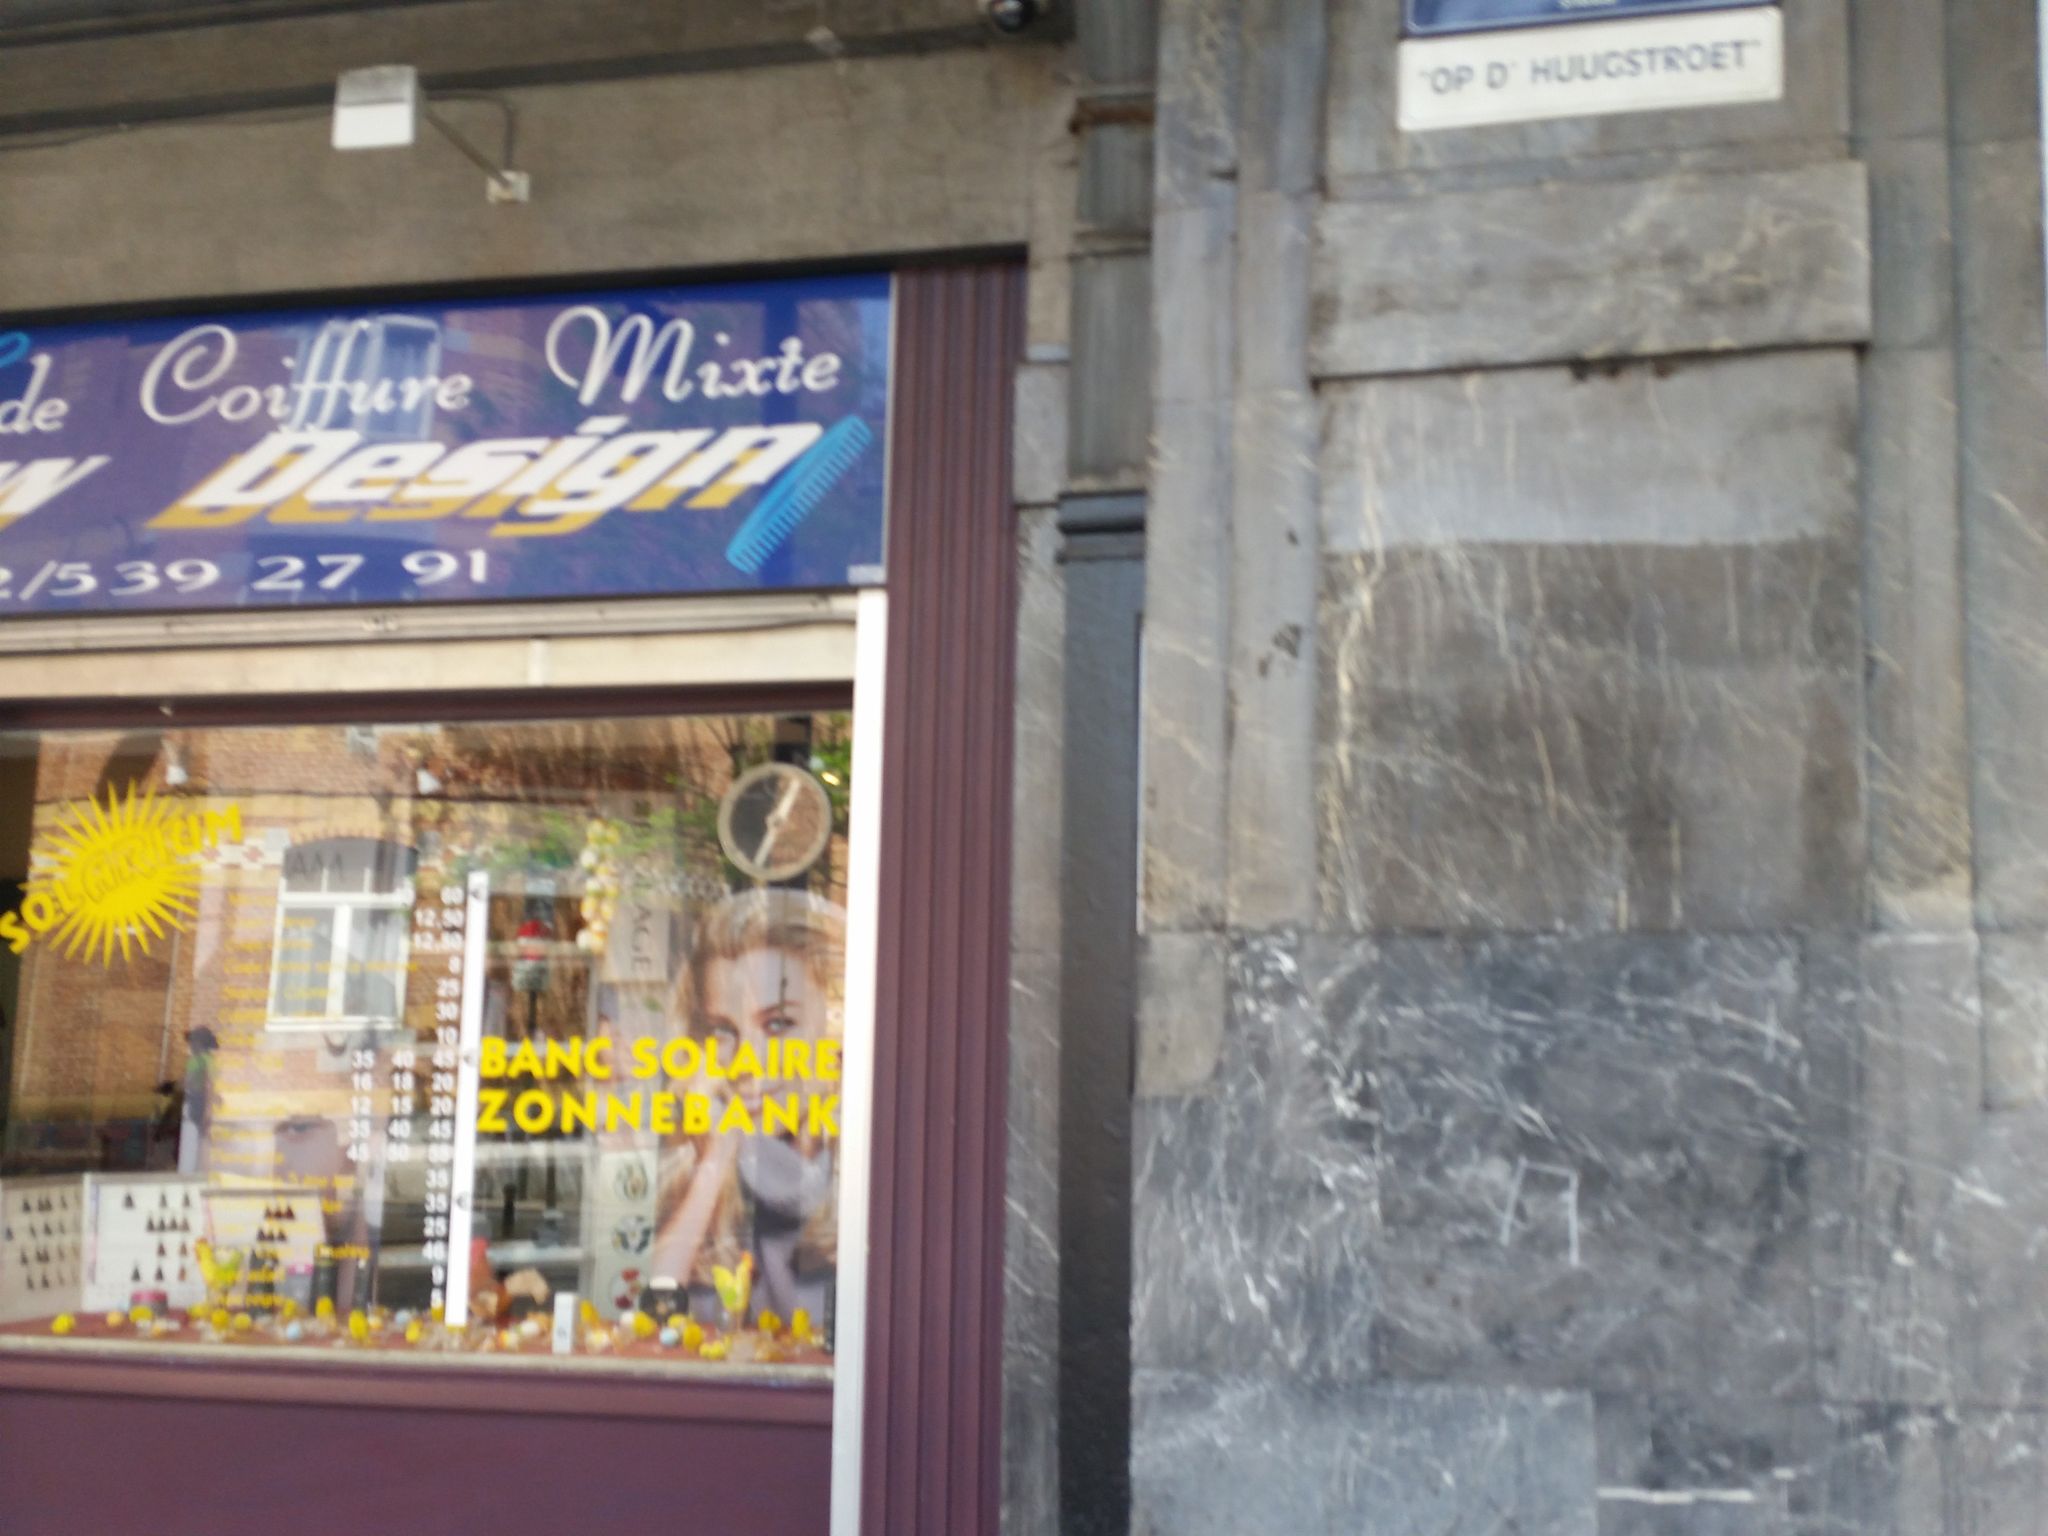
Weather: clear
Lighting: day
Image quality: slightly poor
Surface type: walking surface
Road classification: steps, pedestrian, living_street
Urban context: urban centre
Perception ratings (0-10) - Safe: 6.03, Lively: 5.19, Beautiful: 2.83, Boring: 4.05, Depressing: 5.78, Wealthy: 1.12